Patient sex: M
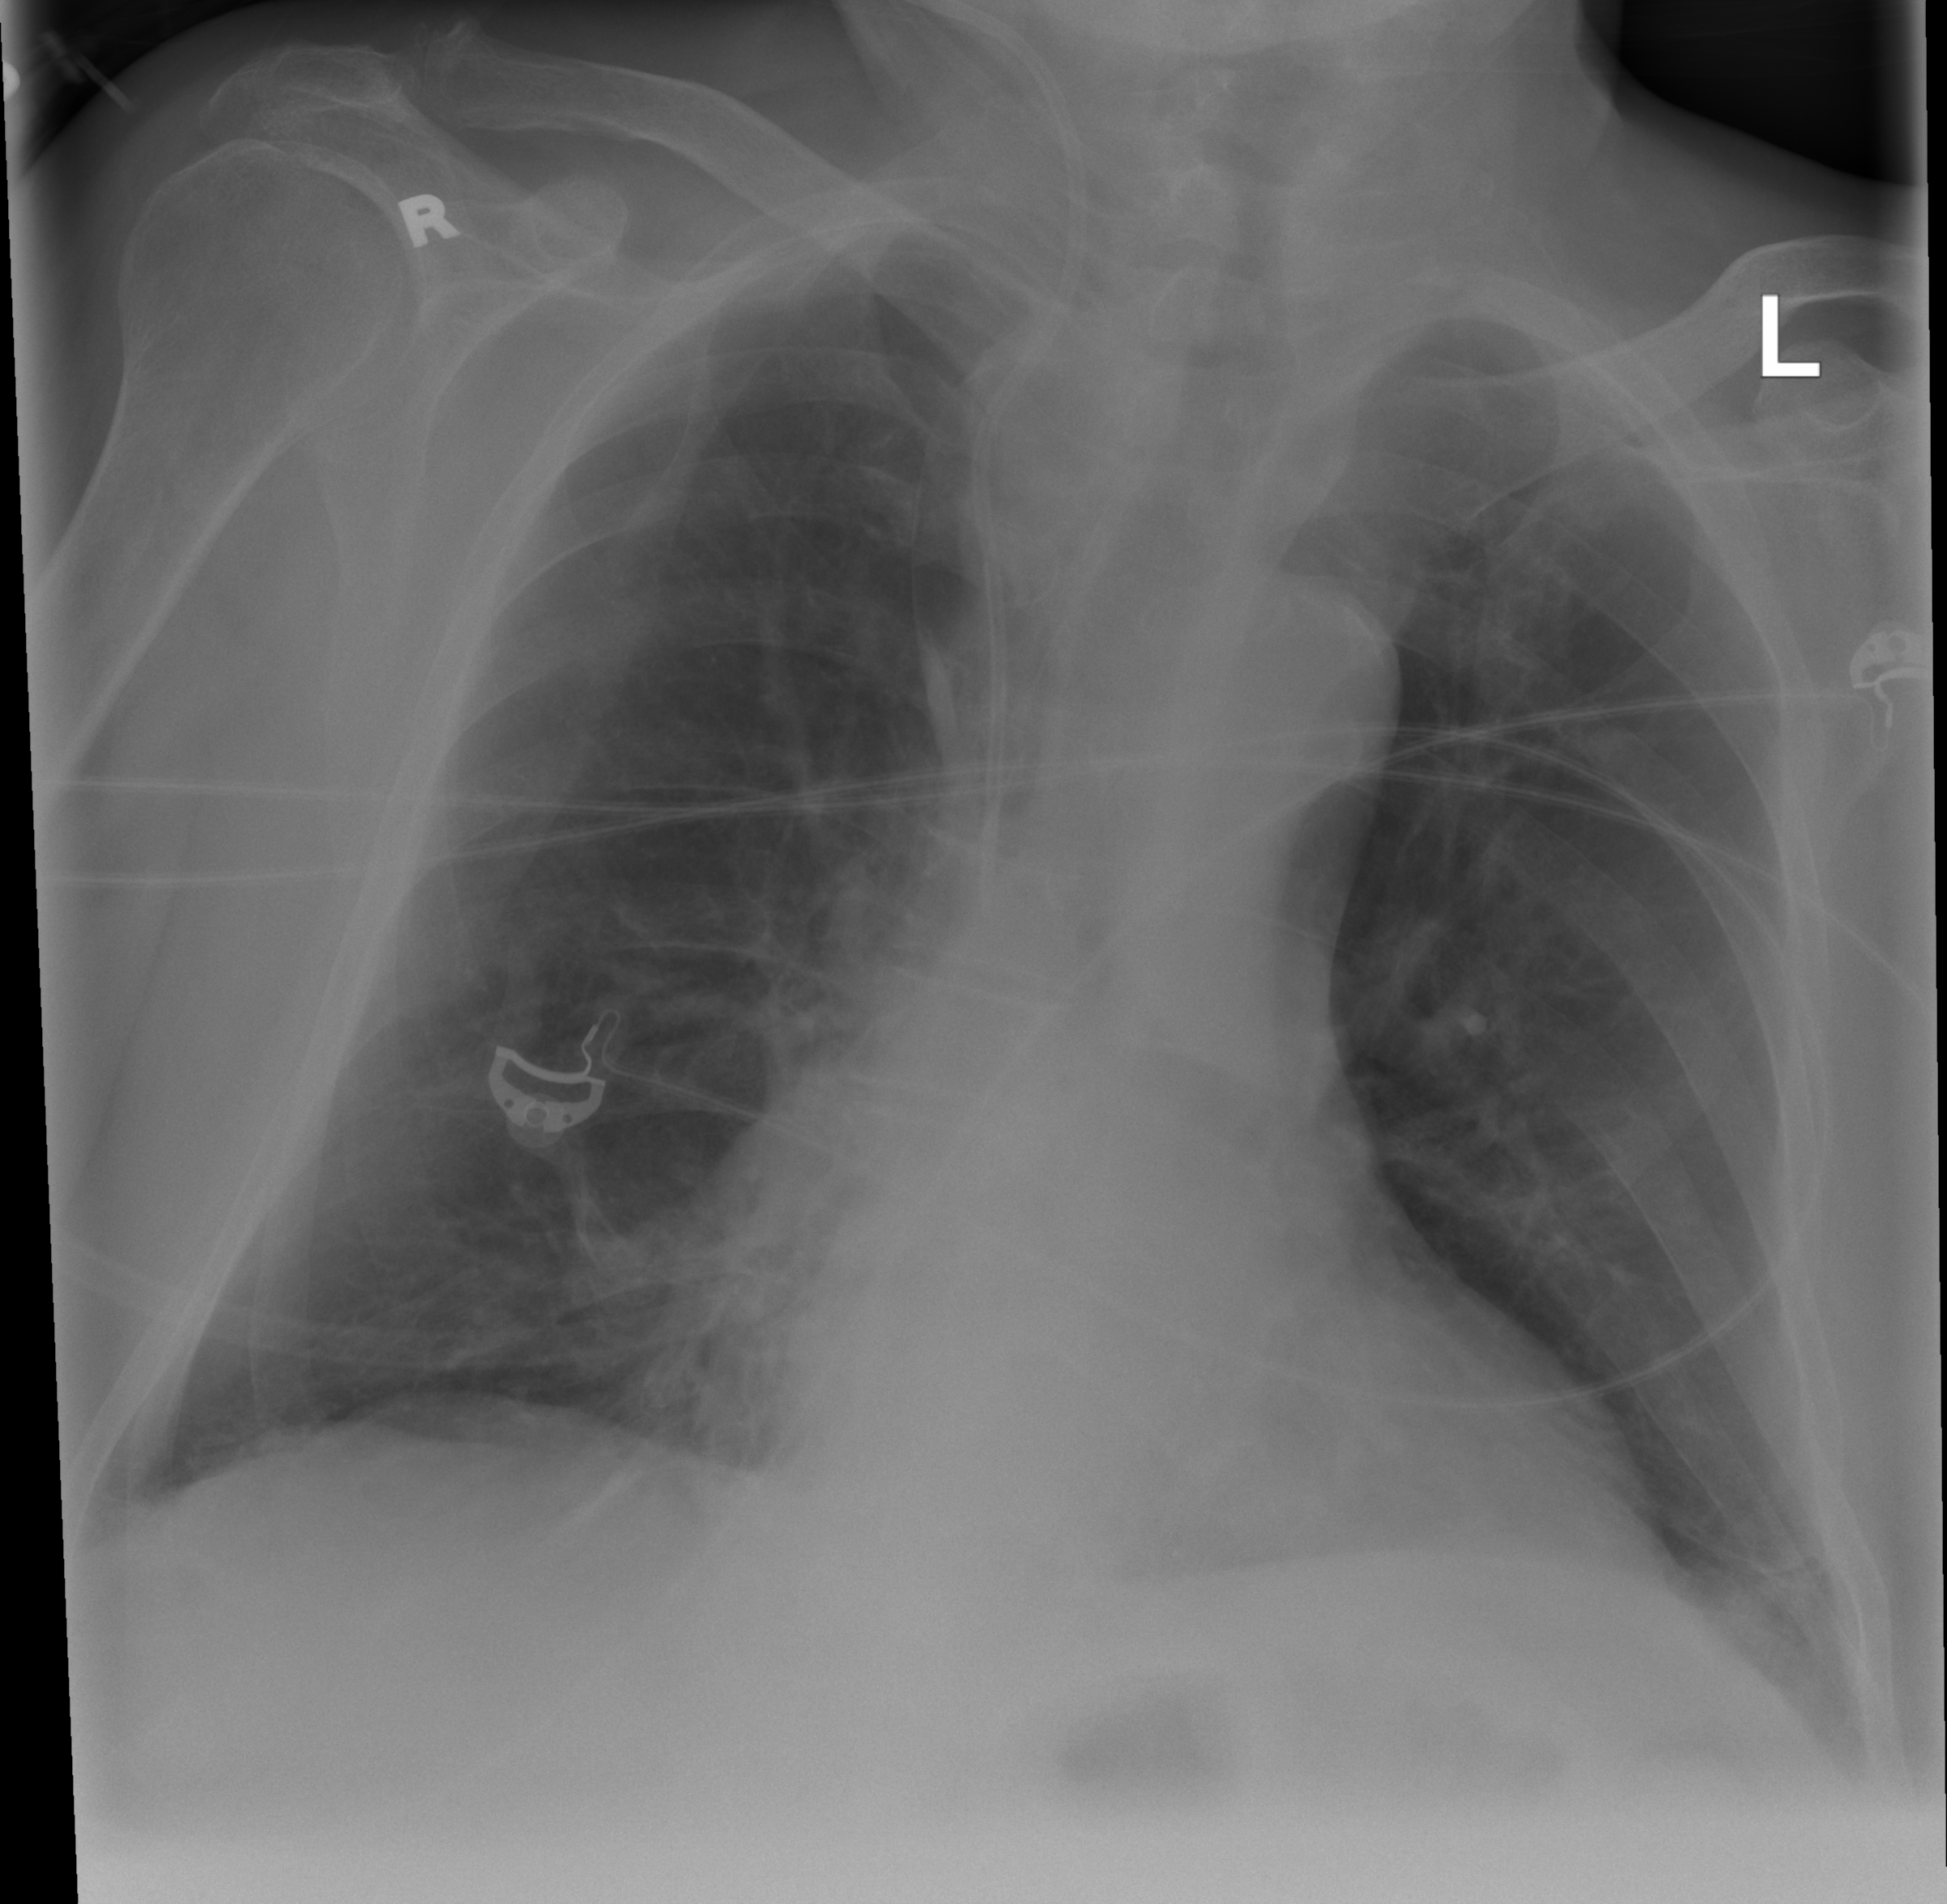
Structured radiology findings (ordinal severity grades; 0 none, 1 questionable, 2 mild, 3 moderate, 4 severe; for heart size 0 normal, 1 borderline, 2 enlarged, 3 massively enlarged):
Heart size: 0
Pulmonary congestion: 0
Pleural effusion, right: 0
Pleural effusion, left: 0
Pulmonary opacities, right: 2
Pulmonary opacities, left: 0
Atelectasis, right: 2
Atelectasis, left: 2